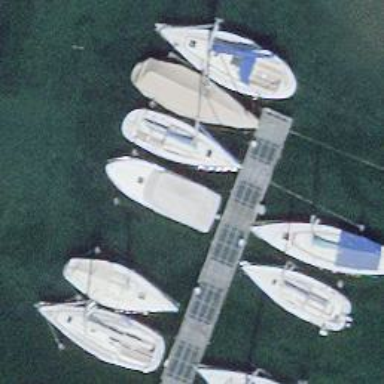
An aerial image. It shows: Man-made pier.